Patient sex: M
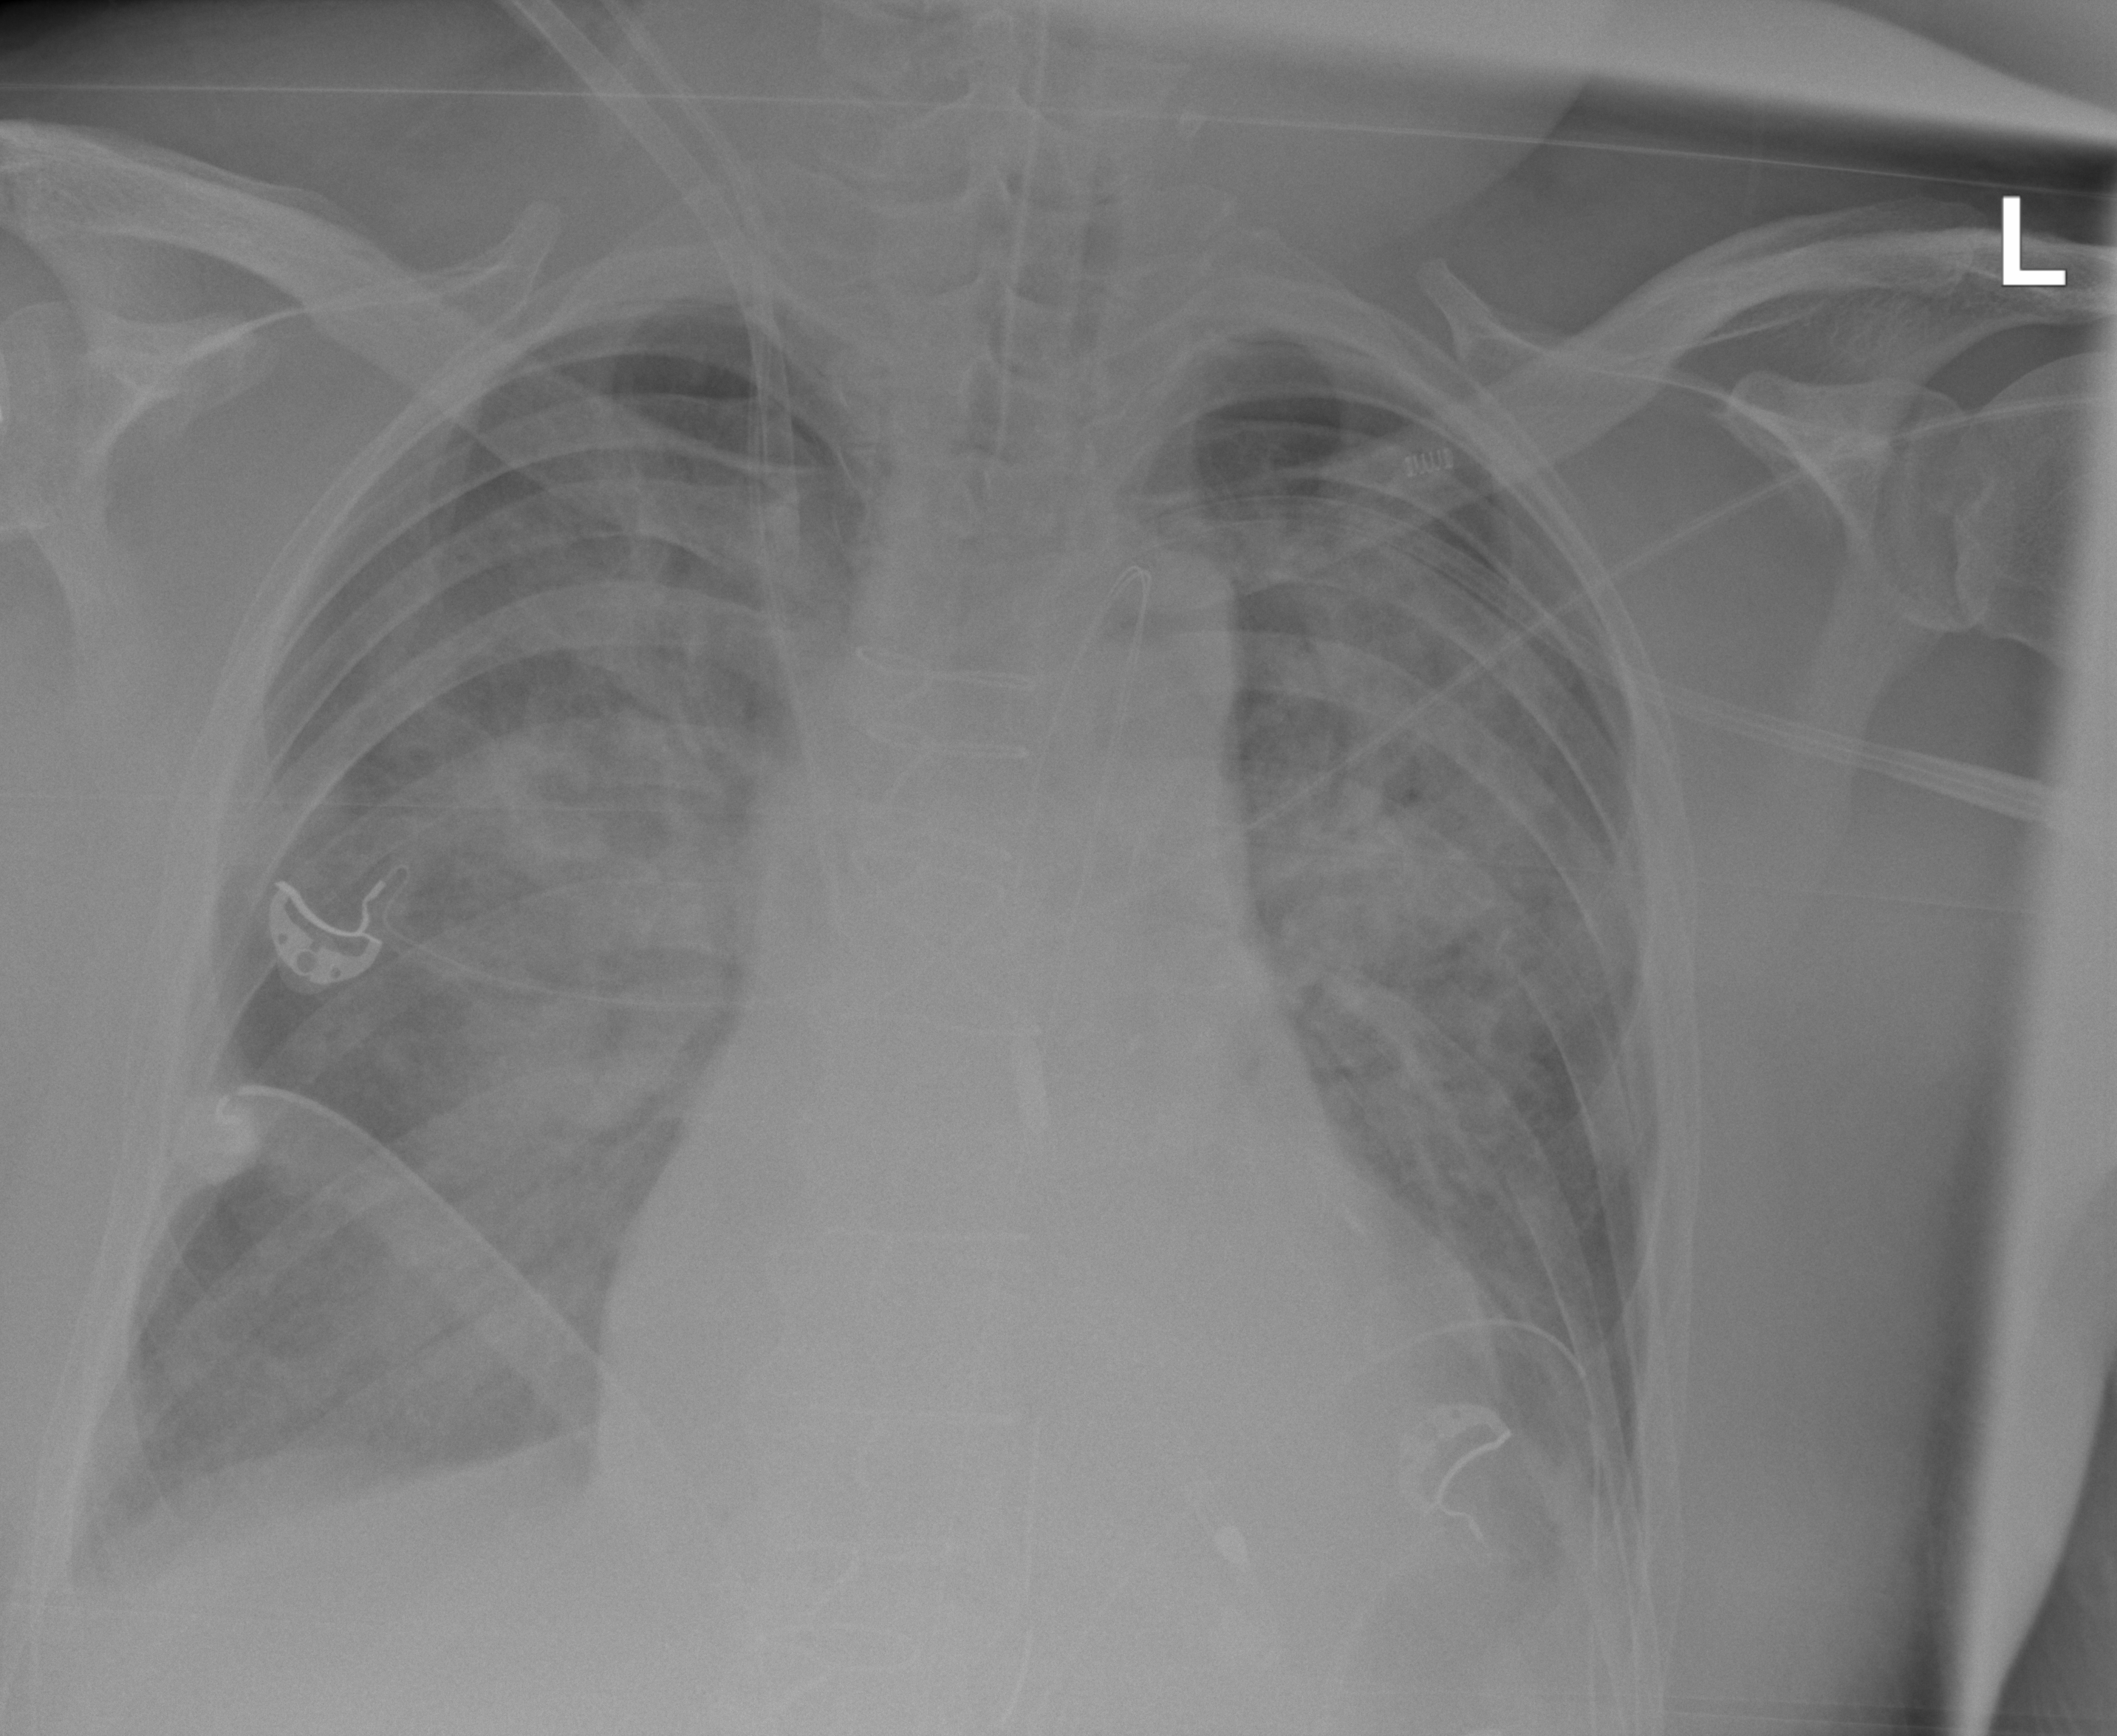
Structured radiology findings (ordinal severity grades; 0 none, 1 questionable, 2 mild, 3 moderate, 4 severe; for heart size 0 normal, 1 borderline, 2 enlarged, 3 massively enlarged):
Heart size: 2
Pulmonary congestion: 3
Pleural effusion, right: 2
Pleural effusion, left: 2
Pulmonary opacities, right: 3
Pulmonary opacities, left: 3
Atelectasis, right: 3
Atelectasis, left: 3